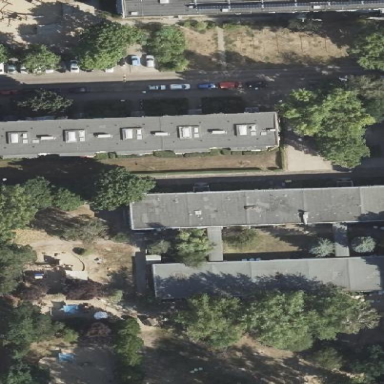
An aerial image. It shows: Kindergarten.